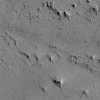
Atmospheric dust classification: not_dusty